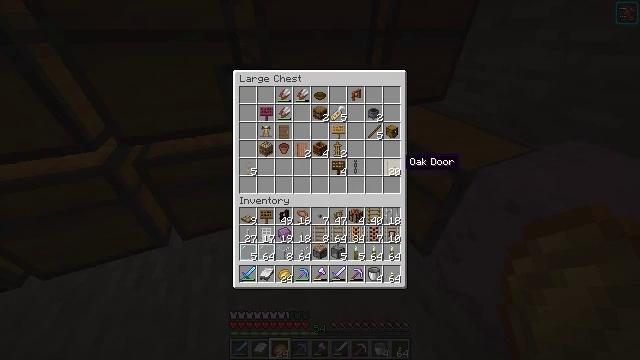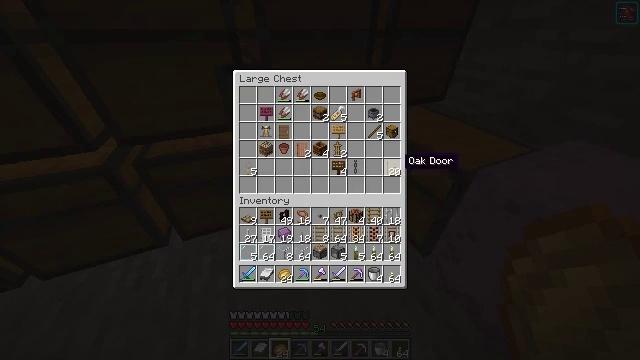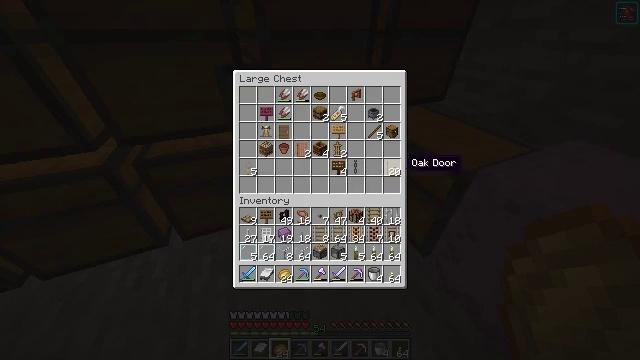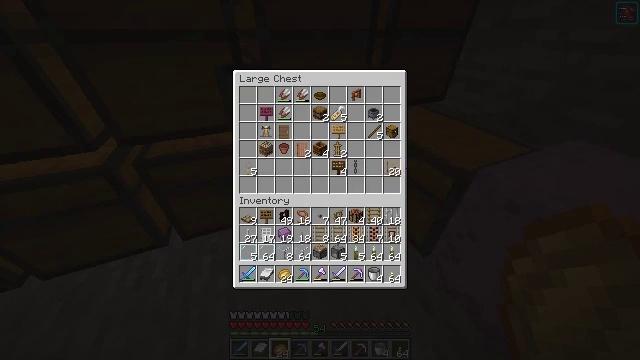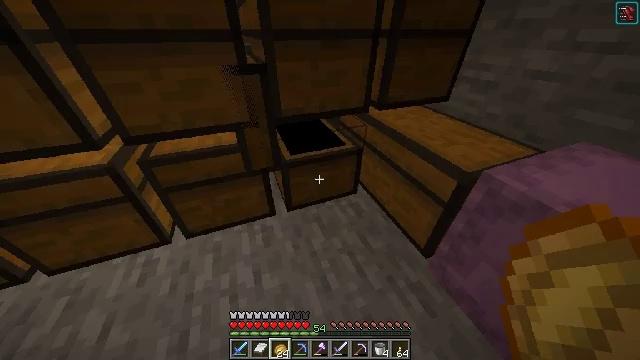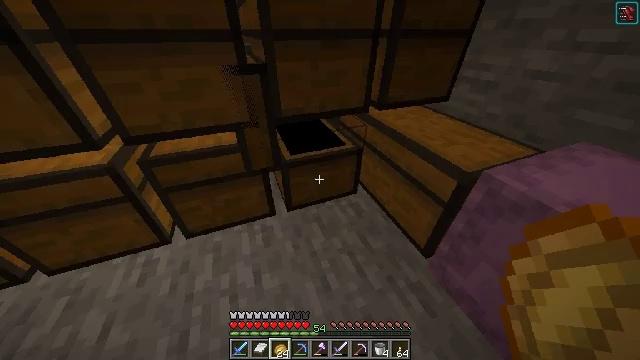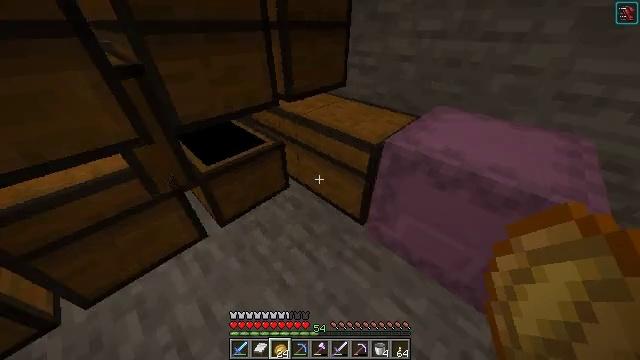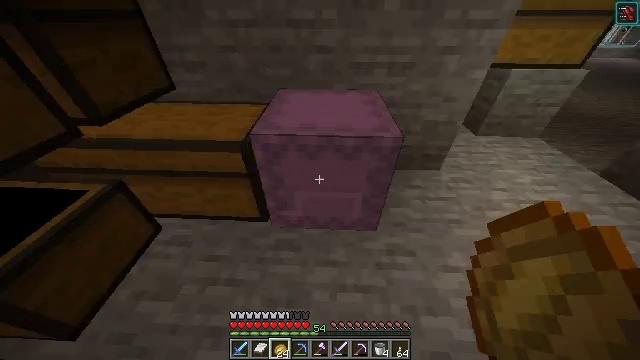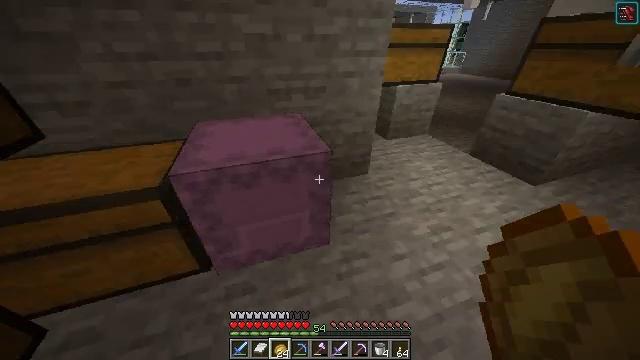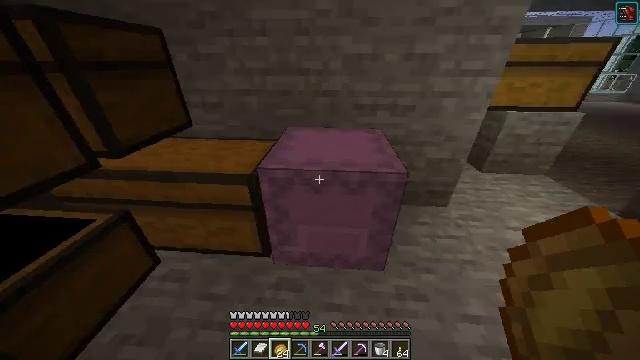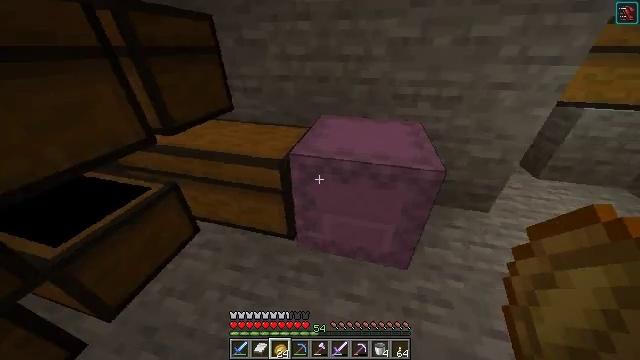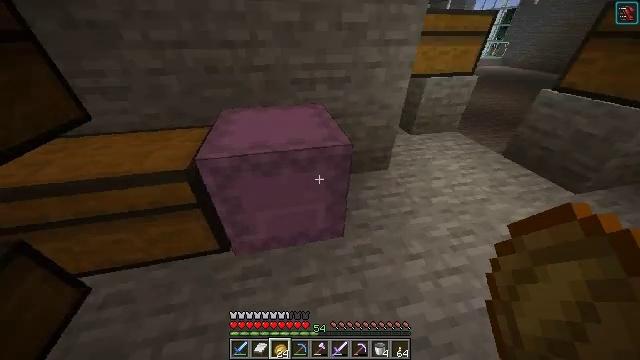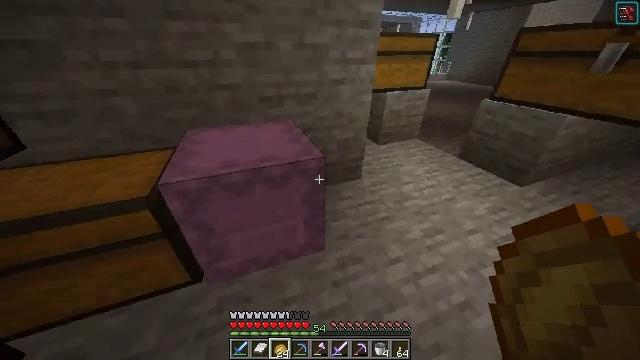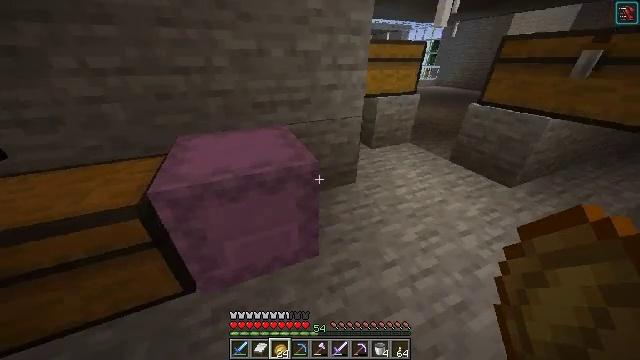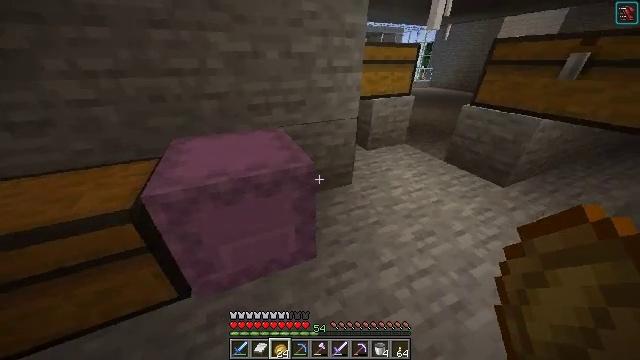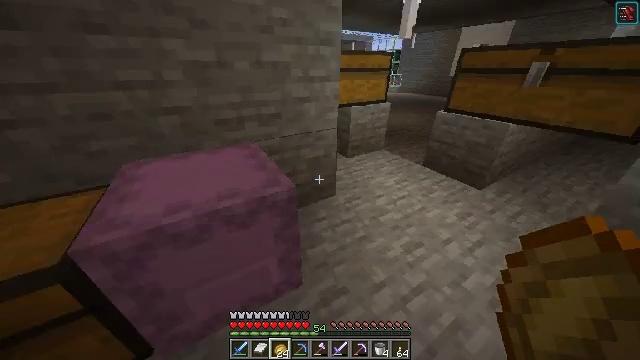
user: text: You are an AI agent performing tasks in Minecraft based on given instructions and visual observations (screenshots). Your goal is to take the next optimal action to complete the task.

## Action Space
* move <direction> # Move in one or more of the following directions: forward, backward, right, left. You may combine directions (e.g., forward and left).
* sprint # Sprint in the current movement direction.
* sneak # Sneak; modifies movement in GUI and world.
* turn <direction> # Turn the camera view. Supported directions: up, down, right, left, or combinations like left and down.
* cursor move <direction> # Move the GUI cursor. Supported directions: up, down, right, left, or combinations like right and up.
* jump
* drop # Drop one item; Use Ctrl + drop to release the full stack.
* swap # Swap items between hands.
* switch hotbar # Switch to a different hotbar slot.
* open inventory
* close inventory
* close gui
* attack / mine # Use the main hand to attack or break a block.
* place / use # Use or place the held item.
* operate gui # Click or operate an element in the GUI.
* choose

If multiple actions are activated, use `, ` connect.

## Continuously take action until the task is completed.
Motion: motion action
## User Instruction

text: Drop an oak trapdoor.
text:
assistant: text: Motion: sneak
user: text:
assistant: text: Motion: sneak
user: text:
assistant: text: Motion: sneak
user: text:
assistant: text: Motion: sneak
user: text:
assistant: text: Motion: close gui
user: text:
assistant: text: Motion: turn right and down, open inventory
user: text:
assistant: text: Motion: turn right and down
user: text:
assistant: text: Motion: turn right and up
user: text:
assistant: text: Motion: turn left and up
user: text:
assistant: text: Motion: turn left and down
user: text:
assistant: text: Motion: turn right and down
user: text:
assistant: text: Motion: turn right and up
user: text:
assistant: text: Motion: turn right and up
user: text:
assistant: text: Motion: move forward, turn right
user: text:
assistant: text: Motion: move forward, turn right and up
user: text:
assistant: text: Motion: turn right
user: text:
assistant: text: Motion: turn right and up
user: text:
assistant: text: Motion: move forward, turn right and up
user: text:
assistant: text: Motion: move forward, turn right
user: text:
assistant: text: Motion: move forward
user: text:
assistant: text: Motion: move forward
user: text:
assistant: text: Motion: move forward
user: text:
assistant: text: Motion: move forward
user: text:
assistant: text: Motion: move forward
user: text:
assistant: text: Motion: move forward, turn right and up
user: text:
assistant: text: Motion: move forward, turn right and up
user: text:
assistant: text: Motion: move forward
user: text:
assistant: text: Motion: move forward, turn right
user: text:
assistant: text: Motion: move forward, turn right
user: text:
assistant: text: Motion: move forward